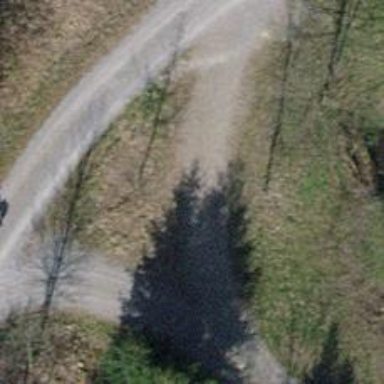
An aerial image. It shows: Track with fine gravel surface classified as grade 3.